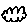
Label: cloud